Field crop: maize
Growth stage: 2
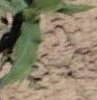
Species: maize